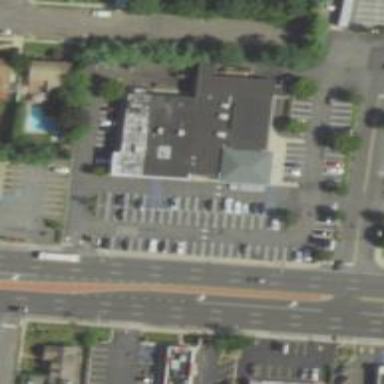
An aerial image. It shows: Pharmacy providing healthcare services.